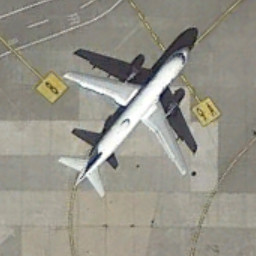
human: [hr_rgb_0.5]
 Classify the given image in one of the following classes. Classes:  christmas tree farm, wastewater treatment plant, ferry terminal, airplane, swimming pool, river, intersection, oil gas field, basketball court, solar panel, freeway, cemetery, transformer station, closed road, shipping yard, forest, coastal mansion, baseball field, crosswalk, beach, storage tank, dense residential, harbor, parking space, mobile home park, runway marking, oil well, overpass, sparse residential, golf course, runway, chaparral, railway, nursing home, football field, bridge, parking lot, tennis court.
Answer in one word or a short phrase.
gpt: airplane